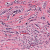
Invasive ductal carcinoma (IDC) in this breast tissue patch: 1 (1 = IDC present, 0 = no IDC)